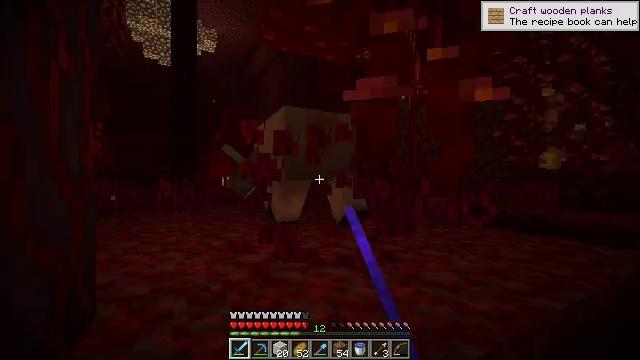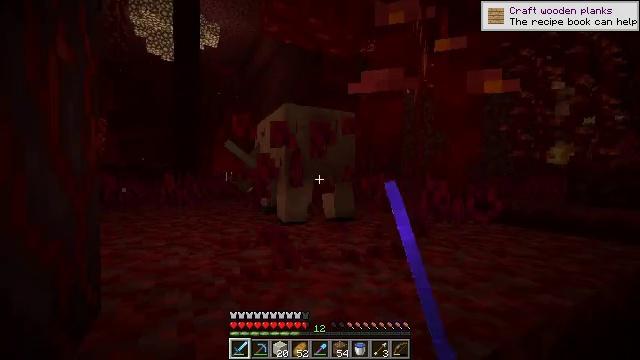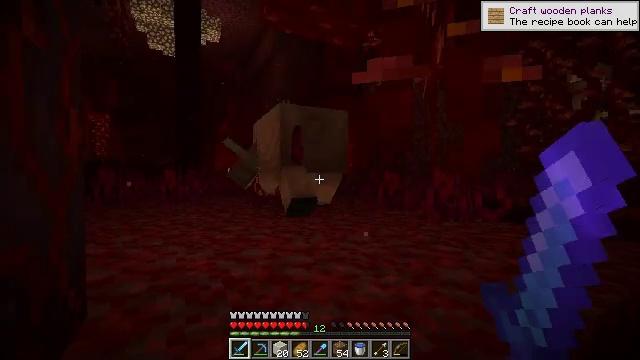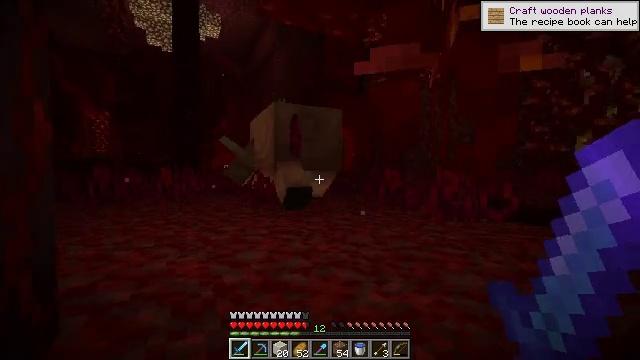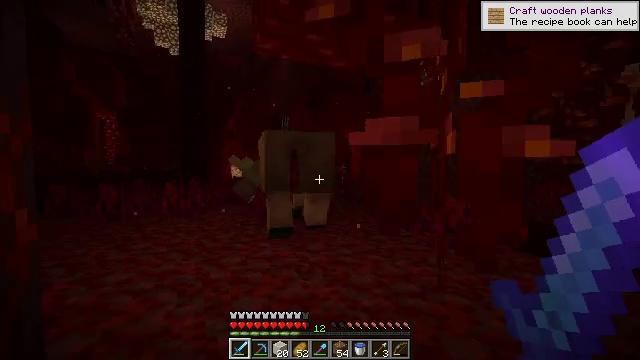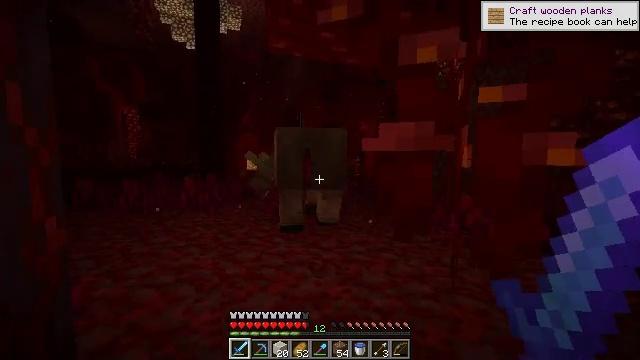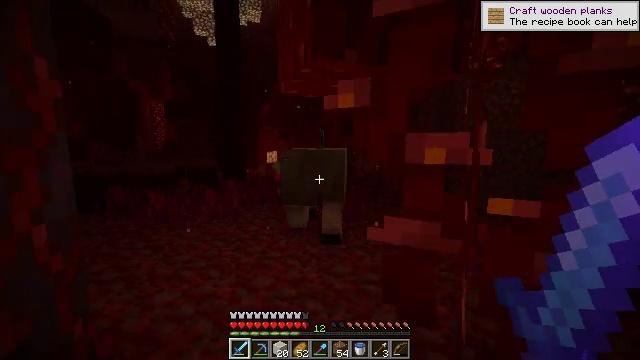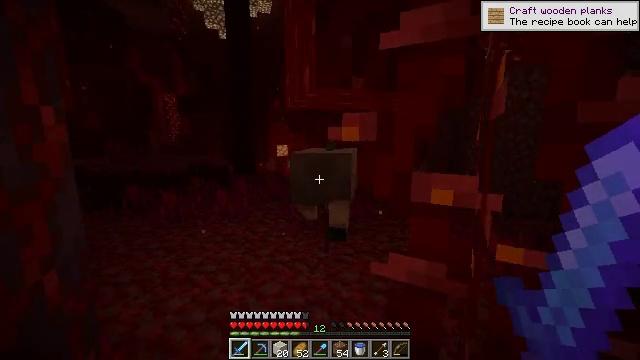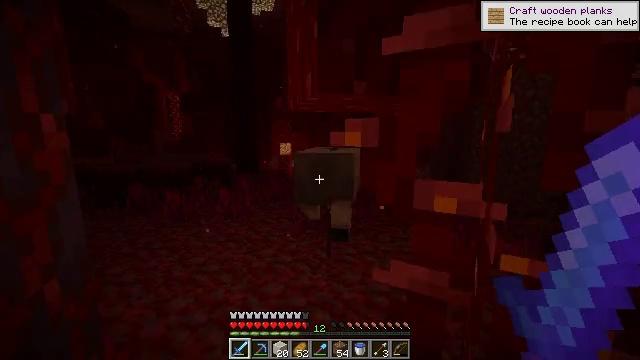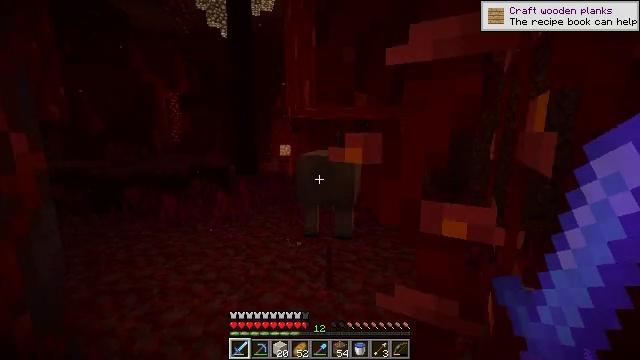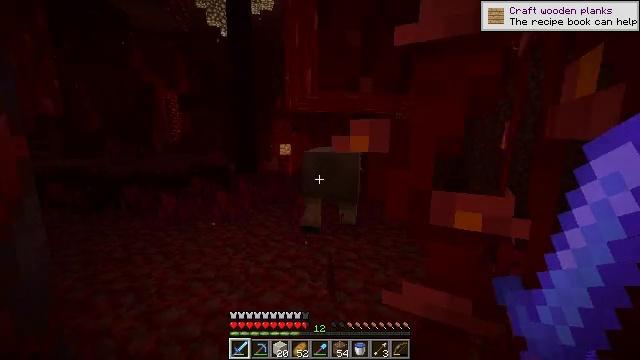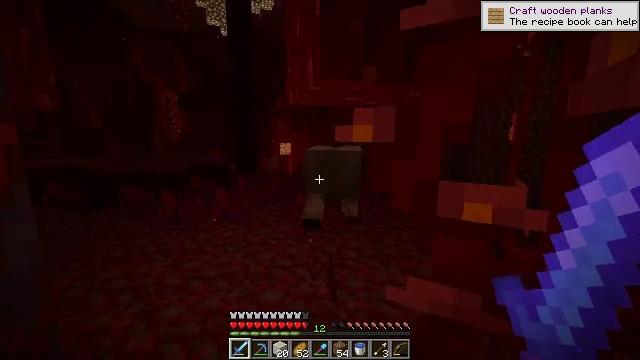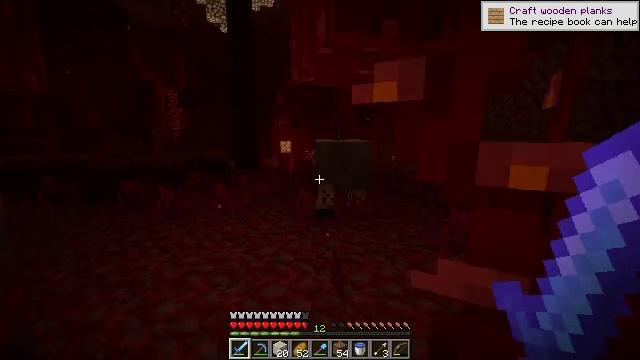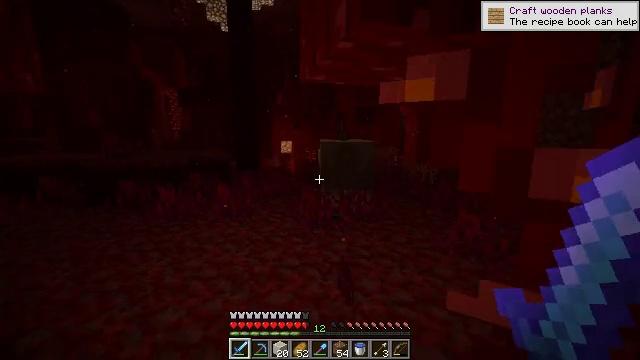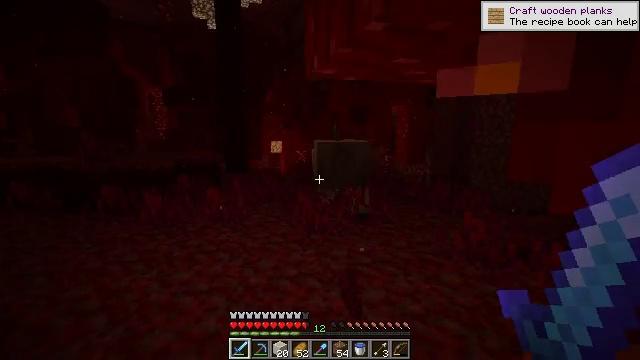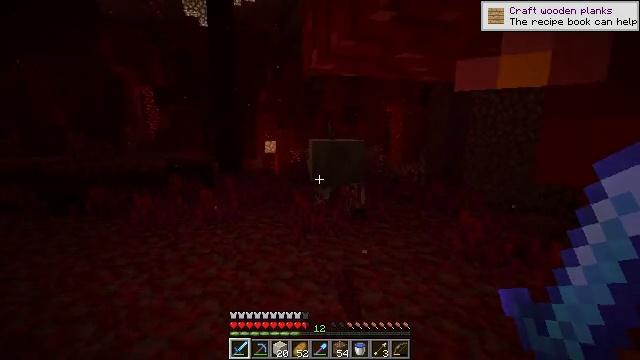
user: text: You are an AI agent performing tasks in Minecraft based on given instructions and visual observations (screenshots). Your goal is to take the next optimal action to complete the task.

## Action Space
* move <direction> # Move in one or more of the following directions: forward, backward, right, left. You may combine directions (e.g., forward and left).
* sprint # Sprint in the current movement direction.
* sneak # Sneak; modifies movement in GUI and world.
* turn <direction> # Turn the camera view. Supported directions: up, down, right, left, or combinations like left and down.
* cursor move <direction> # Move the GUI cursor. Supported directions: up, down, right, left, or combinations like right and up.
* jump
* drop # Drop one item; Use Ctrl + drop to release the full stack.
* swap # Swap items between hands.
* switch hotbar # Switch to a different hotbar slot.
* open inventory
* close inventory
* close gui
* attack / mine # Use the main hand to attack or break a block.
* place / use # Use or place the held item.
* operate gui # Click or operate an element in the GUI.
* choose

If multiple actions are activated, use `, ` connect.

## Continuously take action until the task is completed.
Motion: motion action
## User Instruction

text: Hunt nether mobs.
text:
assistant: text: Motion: turn down
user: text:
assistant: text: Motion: move forward
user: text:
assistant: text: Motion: move forward
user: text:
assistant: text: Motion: move forward, turn left and down, jump
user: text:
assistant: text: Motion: move forward, turn left and down, jump
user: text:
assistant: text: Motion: move forward, turn left and down, jump
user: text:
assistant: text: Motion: move forward and move left, turn left and down, jump
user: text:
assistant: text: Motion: move forward and move left
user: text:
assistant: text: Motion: move forward and move left
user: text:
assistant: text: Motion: move forward and move left
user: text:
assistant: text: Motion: move forward and move left
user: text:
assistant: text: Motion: move forward and move left
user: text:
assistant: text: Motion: move forward and move left
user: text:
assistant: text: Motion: move forward, turn right
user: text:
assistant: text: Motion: move forward, turn right
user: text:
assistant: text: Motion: move forward
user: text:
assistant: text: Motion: move forward
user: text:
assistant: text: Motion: no_op
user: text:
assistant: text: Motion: move forward
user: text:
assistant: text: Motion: move forward
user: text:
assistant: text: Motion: move forward
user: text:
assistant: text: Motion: move forward
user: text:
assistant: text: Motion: move forward
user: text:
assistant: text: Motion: move forward
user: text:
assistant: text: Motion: move forward
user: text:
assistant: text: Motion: move forward
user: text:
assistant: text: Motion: move forward, turn down
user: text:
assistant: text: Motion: move forward
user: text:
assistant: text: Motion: move forward, turn right
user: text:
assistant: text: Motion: move forward